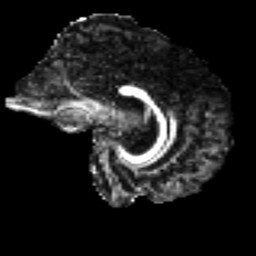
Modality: FA
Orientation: sagittal
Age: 37
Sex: male
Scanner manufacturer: ge
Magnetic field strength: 3 T
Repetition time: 7.8 s
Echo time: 0.061 s